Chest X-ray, AP view. Patient: 30 years old, sex F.
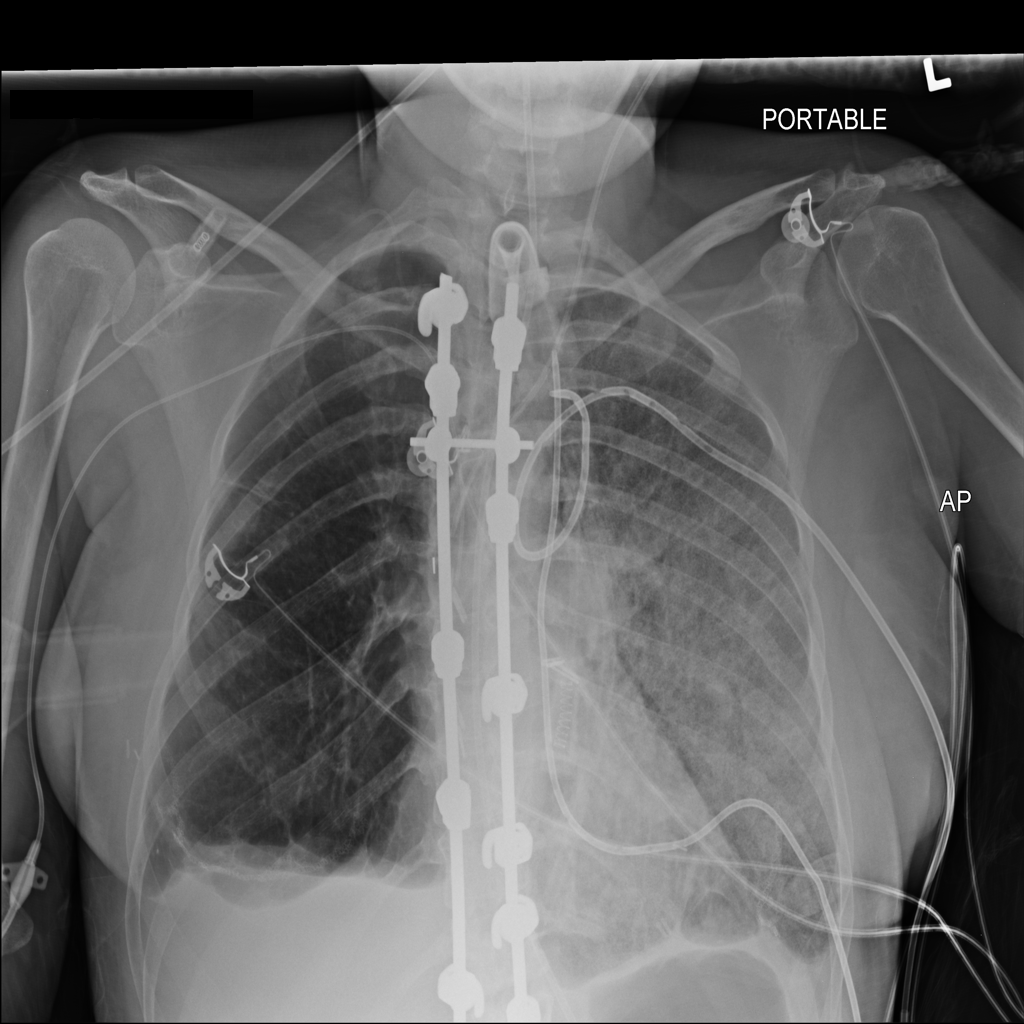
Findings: Infiltration